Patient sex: M
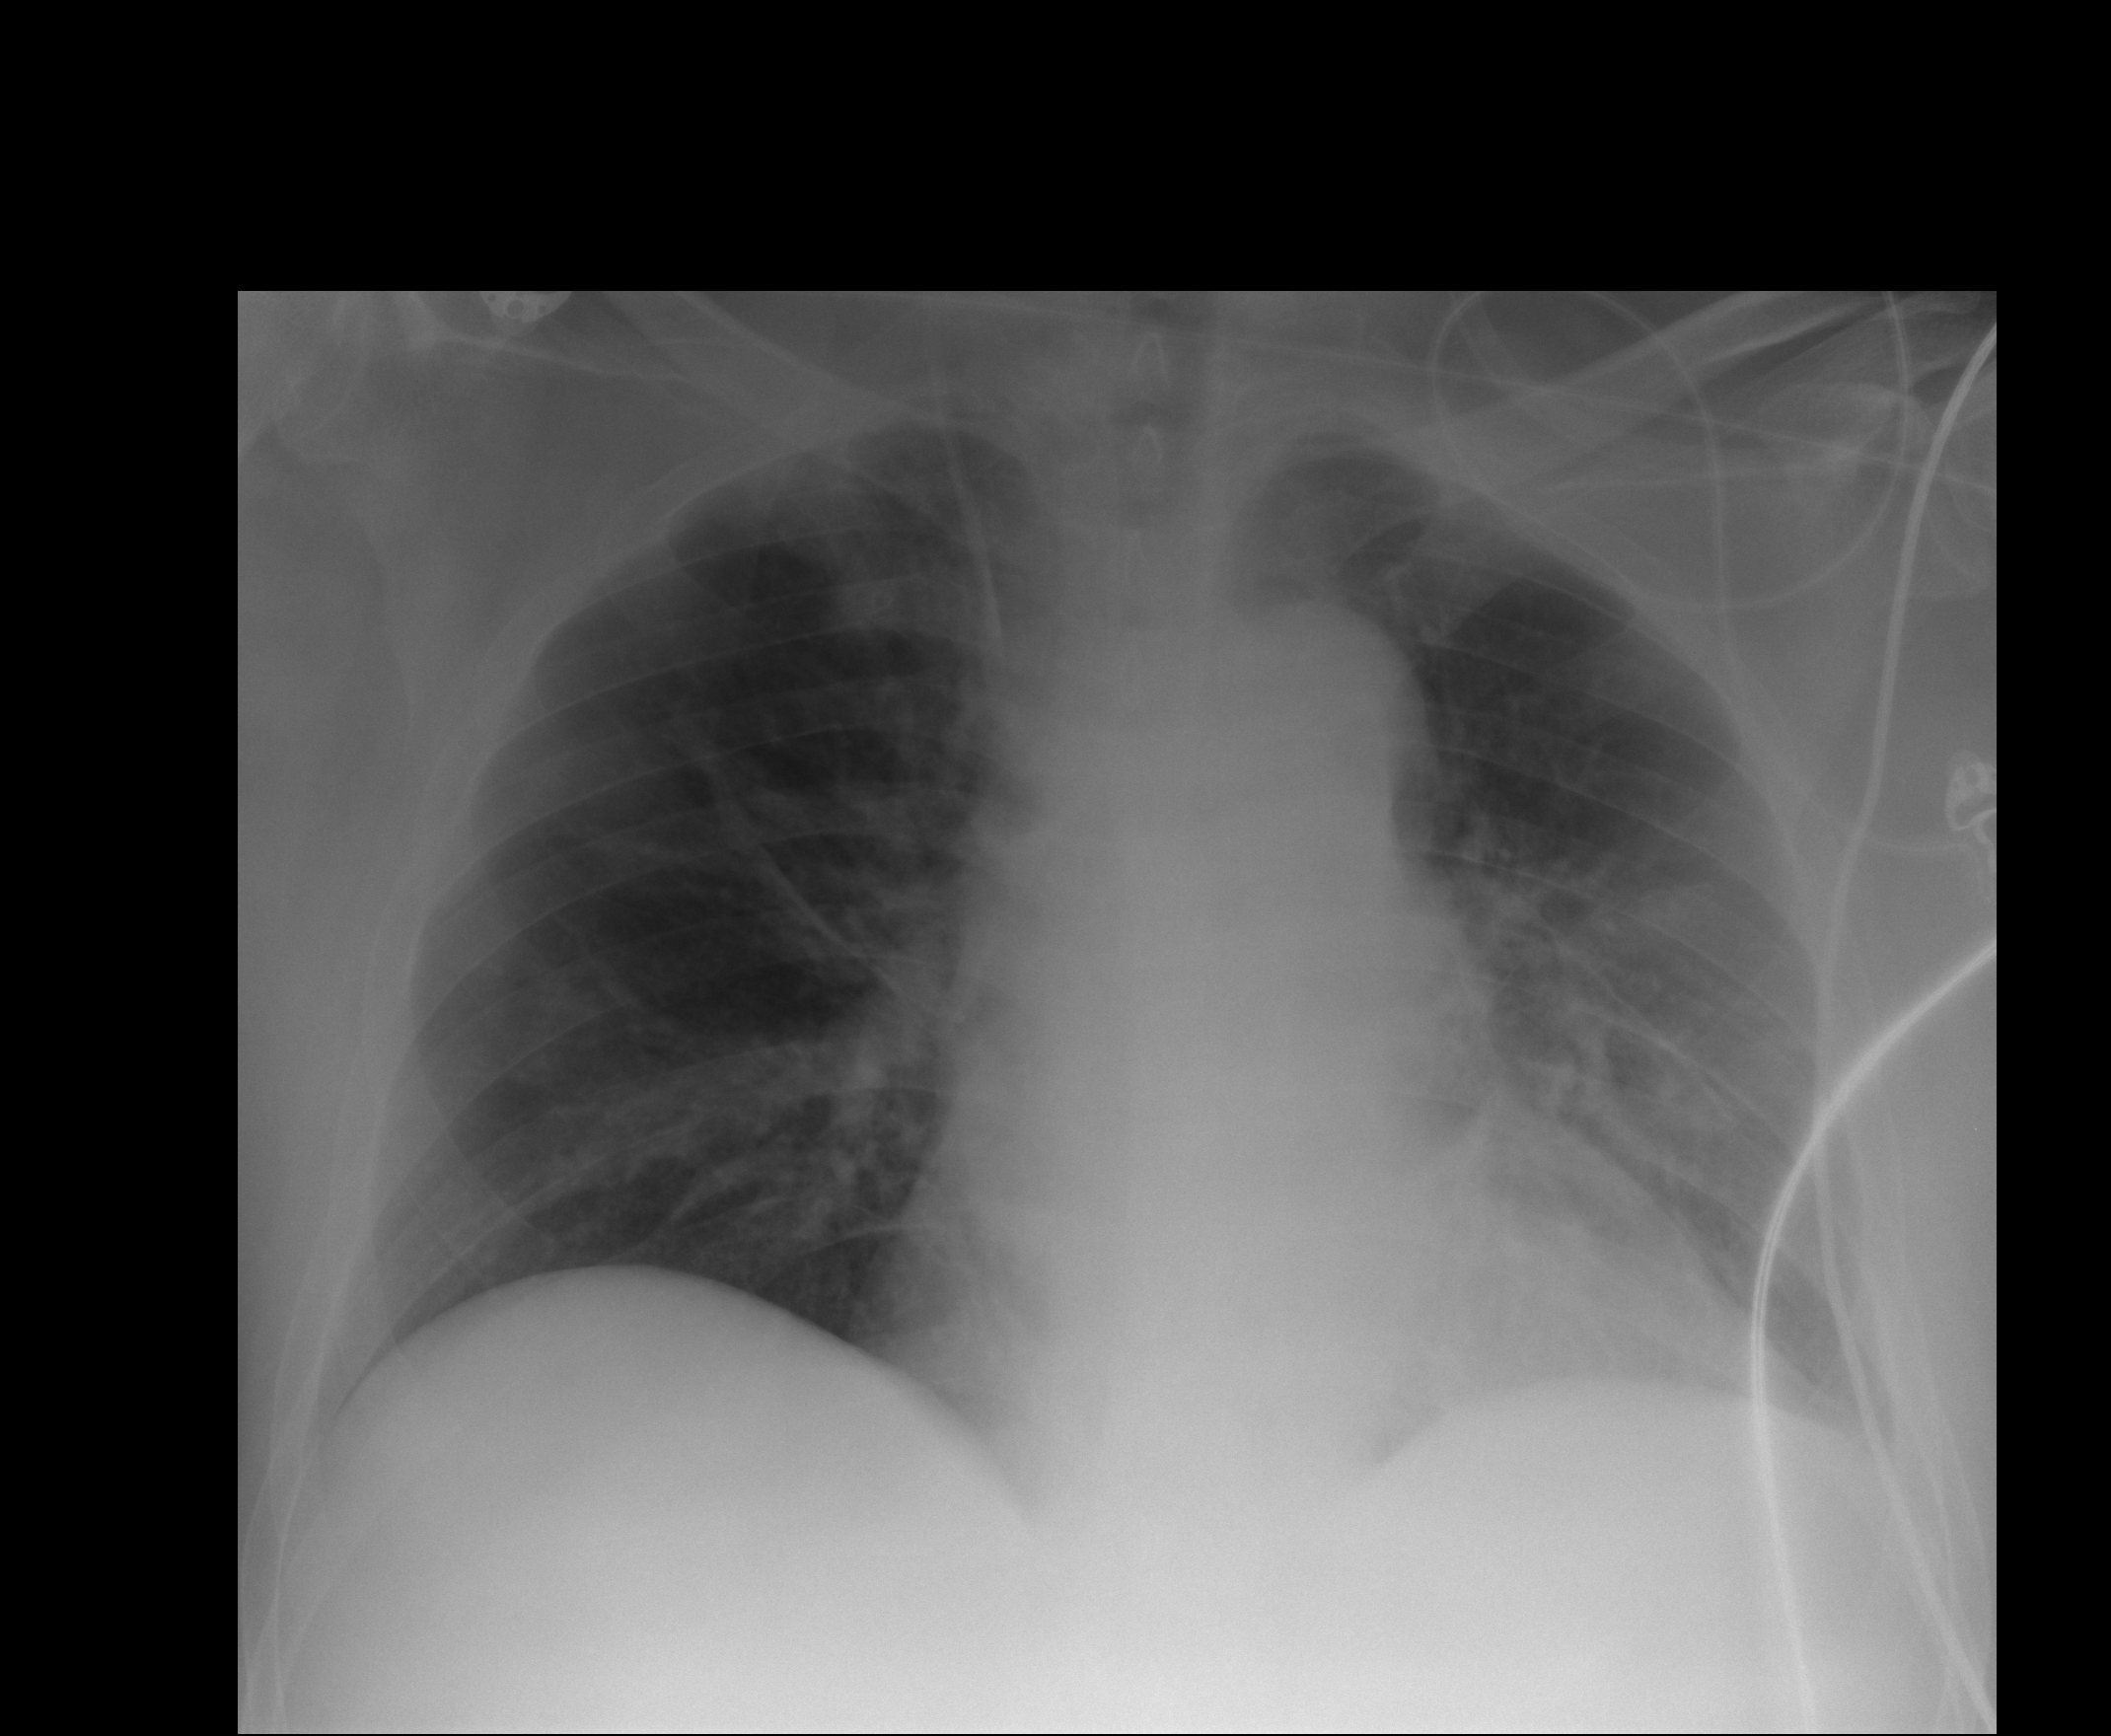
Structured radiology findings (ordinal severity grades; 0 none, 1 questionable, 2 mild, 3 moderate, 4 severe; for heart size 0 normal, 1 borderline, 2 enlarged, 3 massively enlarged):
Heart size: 2
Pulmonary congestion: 2
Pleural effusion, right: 0
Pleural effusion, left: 2
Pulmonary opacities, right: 0
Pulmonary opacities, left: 2
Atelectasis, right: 0
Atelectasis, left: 2